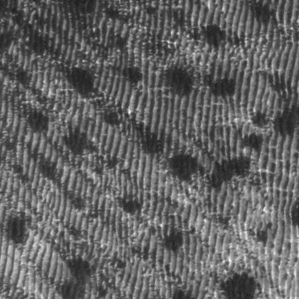
Label: frost